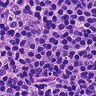
Metastatic tissue present: no